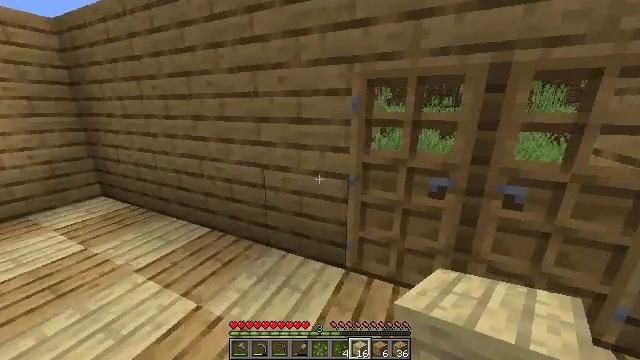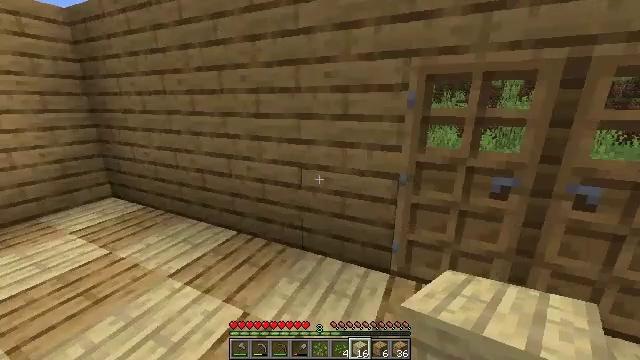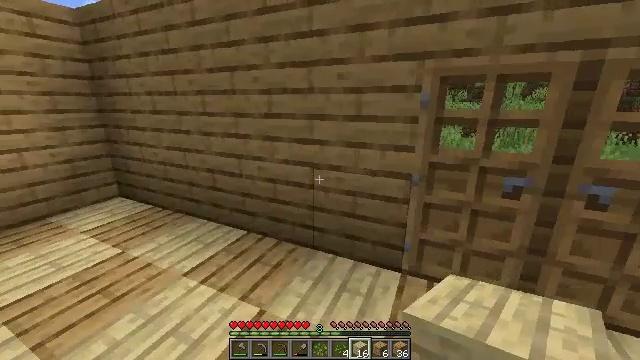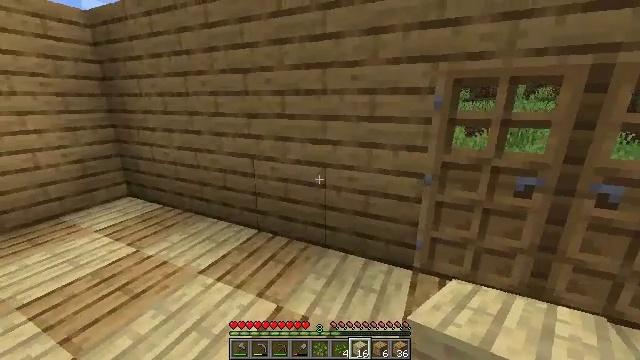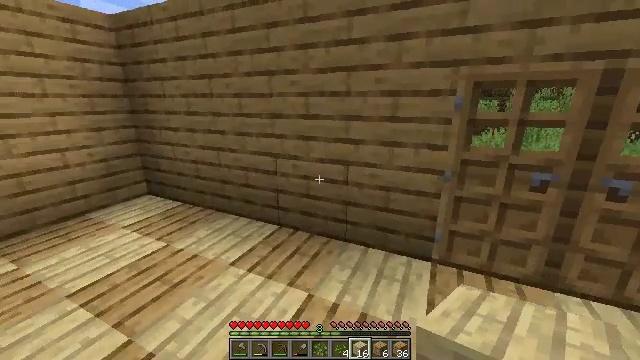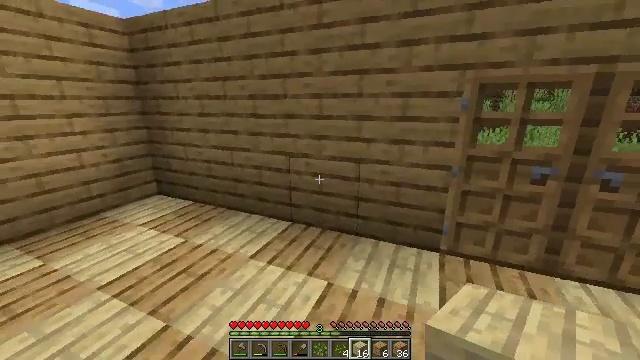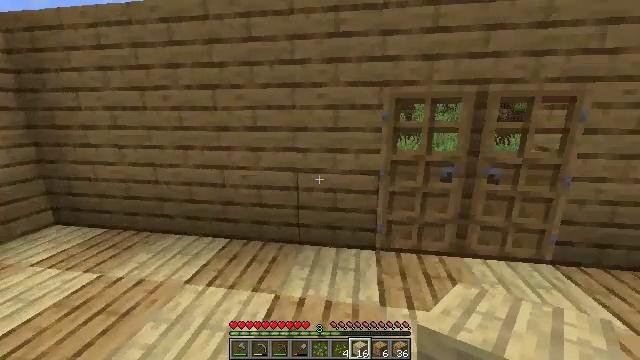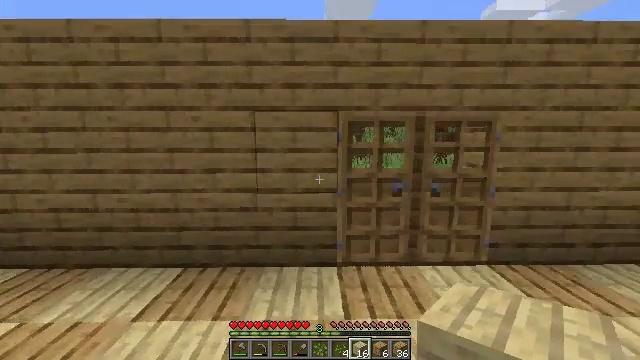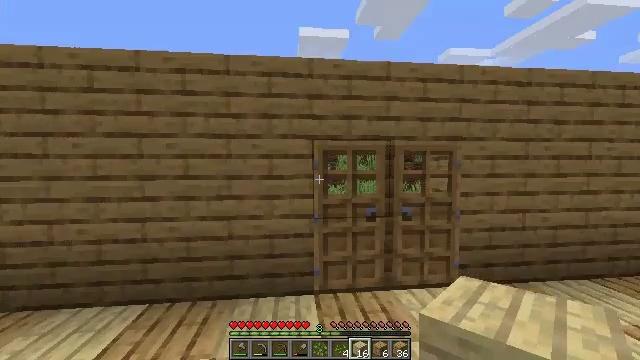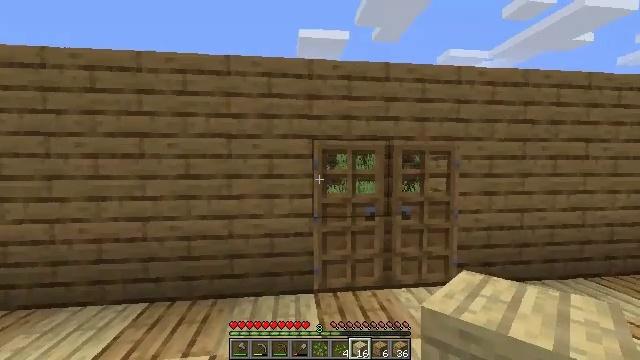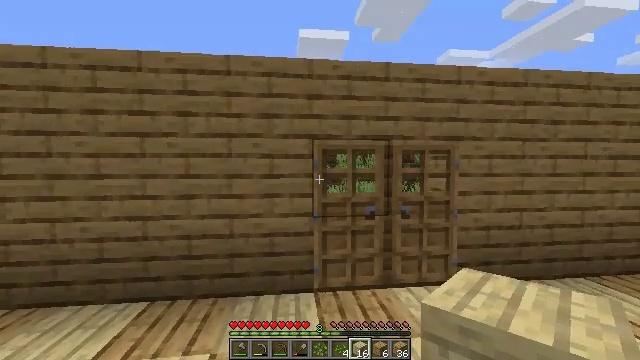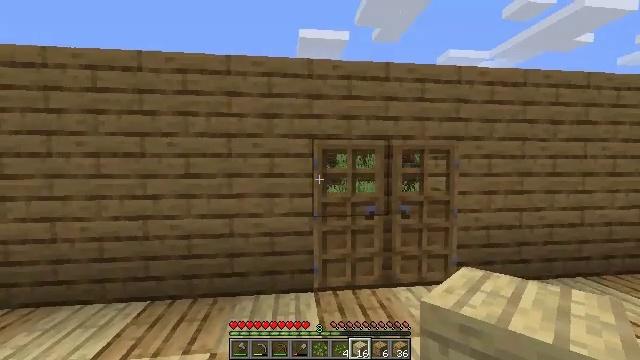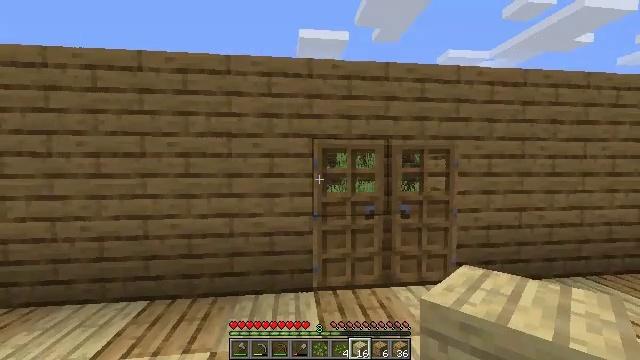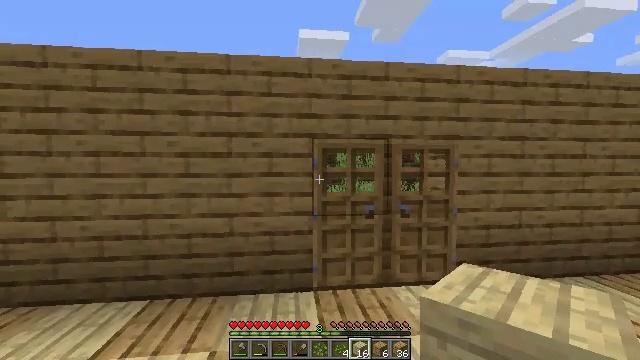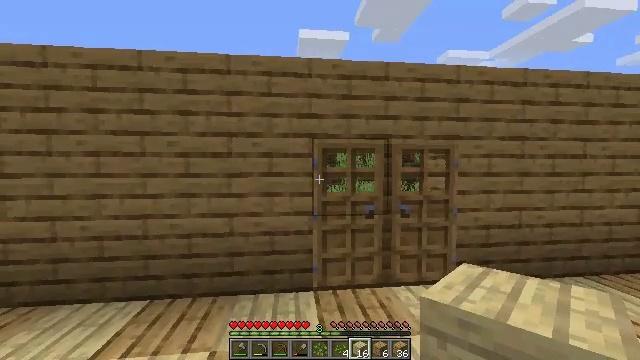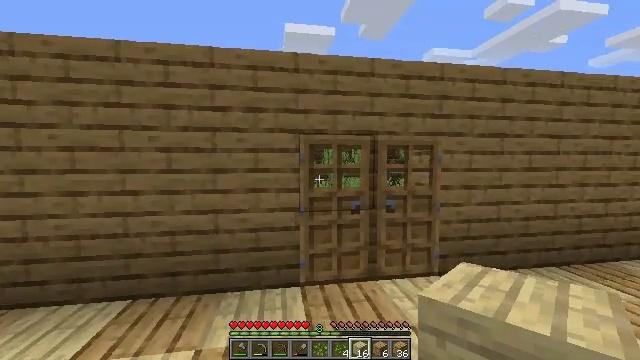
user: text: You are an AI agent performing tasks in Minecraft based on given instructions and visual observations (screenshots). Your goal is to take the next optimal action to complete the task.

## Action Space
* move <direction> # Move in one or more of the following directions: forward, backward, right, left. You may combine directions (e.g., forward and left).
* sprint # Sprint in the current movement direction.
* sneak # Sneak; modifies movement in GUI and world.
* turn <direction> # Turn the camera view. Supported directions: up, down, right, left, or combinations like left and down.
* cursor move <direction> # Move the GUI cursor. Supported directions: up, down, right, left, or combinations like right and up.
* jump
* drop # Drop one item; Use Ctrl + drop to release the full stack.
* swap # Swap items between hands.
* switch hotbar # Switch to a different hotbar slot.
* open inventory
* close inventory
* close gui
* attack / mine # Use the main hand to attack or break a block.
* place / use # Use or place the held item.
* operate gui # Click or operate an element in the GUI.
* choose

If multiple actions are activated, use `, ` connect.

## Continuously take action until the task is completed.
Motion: motion action
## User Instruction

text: Put two birch planks in the crafting table for a birch pressure plate.
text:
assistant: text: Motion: move back and move left
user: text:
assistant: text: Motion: move back and move left
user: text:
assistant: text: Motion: move back and move left
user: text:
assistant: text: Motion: move back and move left
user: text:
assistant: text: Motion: move back and move left, turn right
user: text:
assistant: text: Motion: turn right and up
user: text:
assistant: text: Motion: turn right and up
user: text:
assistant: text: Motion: turn right and up
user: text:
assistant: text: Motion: no_op
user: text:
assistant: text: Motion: no_op
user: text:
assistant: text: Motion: no_op
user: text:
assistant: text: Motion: no_op
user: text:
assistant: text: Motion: no_op
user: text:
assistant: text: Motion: no_op
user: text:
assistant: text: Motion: turn right
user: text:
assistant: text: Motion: move forward, turn right and down
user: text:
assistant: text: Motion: move forward
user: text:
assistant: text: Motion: move forward
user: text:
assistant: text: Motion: no_op
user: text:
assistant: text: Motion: turn down
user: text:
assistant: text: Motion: turn right
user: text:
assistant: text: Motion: move forward
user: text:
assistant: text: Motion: move forward
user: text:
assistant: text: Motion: move forward
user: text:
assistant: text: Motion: use / place
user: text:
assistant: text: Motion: use / place
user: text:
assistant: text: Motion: use / place
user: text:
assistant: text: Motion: move forward, use / place
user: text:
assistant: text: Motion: move forward
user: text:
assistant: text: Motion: move forward